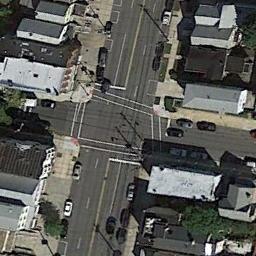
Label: intersection